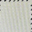
Piece: xx